The plot shows how the frequency content of a bearing vibration signal evolves over time (STFT spectrogram). Determine the bearing's health state. Answer with exactly one of: normal, inner_race, outer_race, ball.
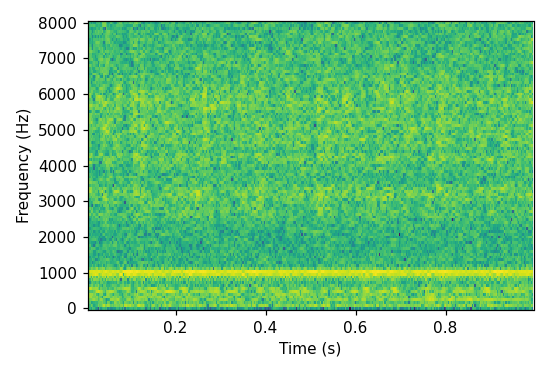
Answer: normal